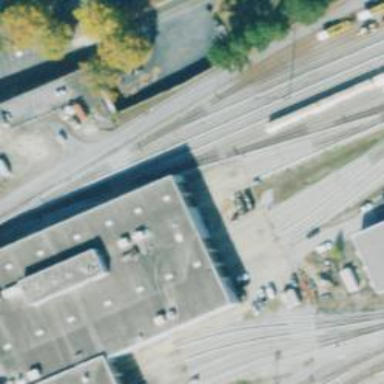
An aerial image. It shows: Electrified rail passing through service yard.